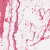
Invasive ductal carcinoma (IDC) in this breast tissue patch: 0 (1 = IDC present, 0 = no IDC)